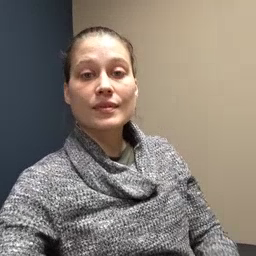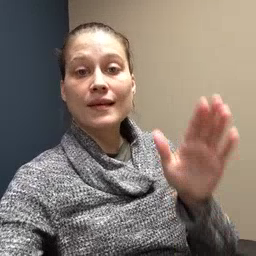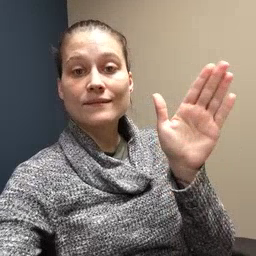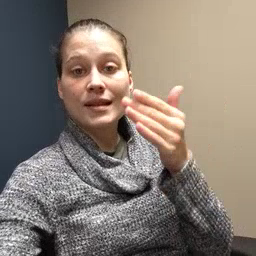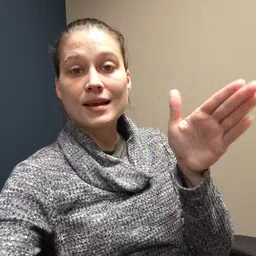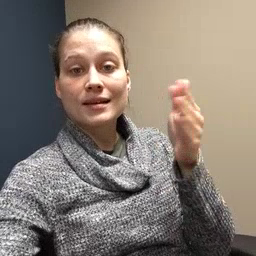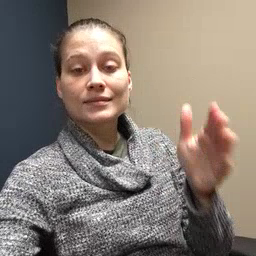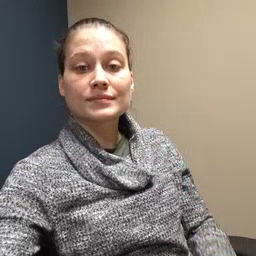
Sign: flag